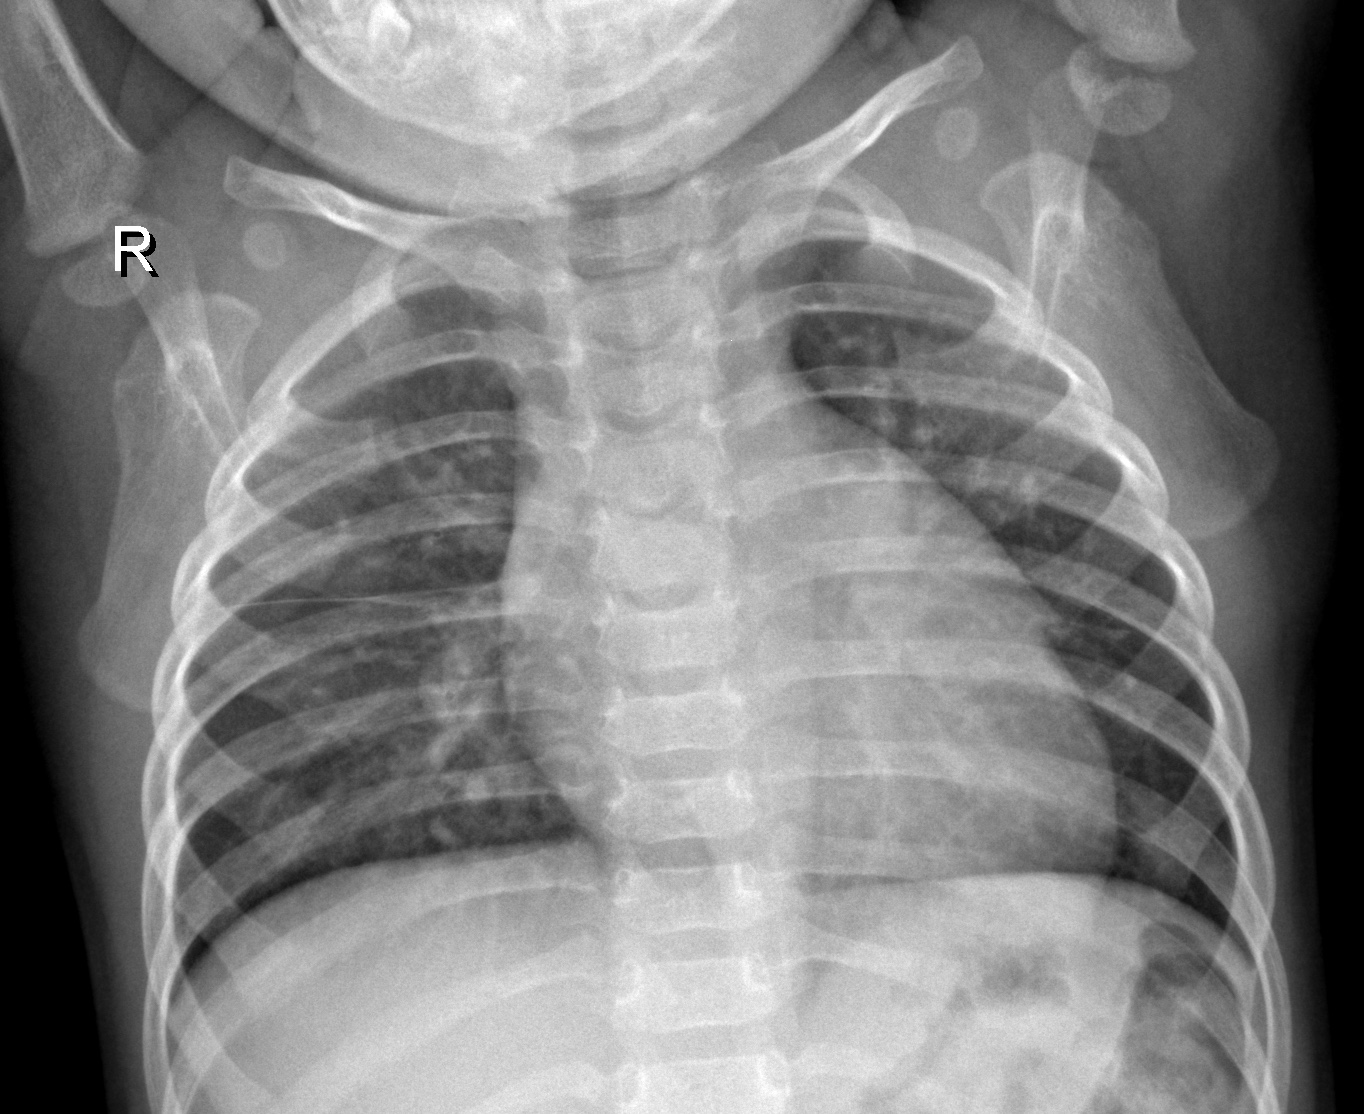
Diagnosis: NORMAL